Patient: sex M, age 69
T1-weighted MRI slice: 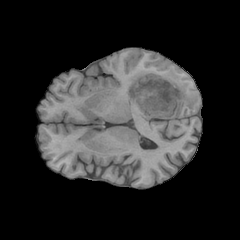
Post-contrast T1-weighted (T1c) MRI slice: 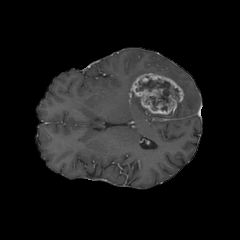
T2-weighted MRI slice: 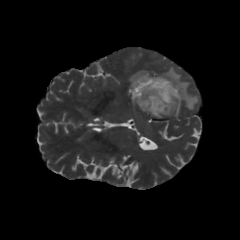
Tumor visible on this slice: yes
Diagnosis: Glioblastoma, IDH-wildtype
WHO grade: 4